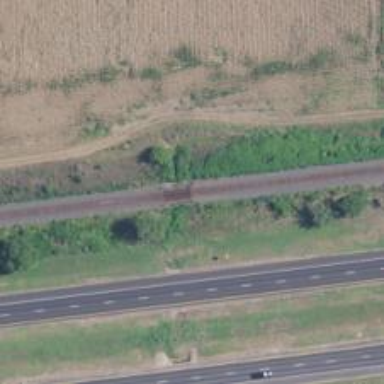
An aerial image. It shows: Bridge over railway line.